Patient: sex F, age 73
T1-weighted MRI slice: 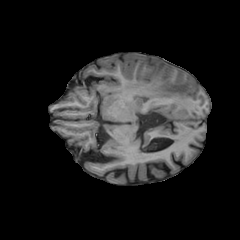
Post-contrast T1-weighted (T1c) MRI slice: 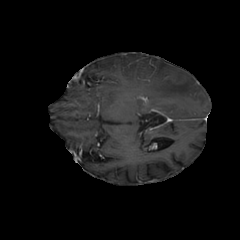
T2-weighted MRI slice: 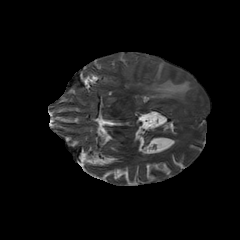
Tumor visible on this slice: yes
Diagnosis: Glioblastoma, IDH-wildtype
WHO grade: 4